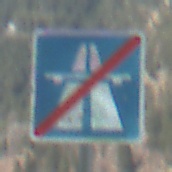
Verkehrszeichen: EndeAutbahn
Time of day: MorningAfternoon
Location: Outdoor (Nature)
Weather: PartlyCloudy
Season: NotSpecified
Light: Natural